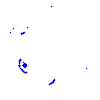
Particle: kaon